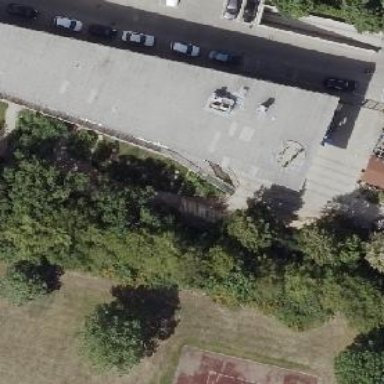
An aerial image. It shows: Kindergarten building.